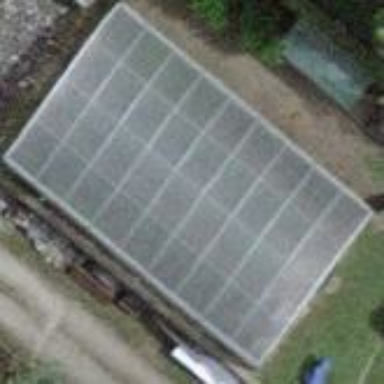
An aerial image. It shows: Greenhouse.